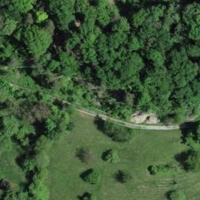
EUNIS habitat code: 52
Species observed at this site:
Geranium sanguineum